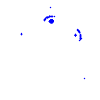
Particle: electron